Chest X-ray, AP view. Patient: 19 years old, sex M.
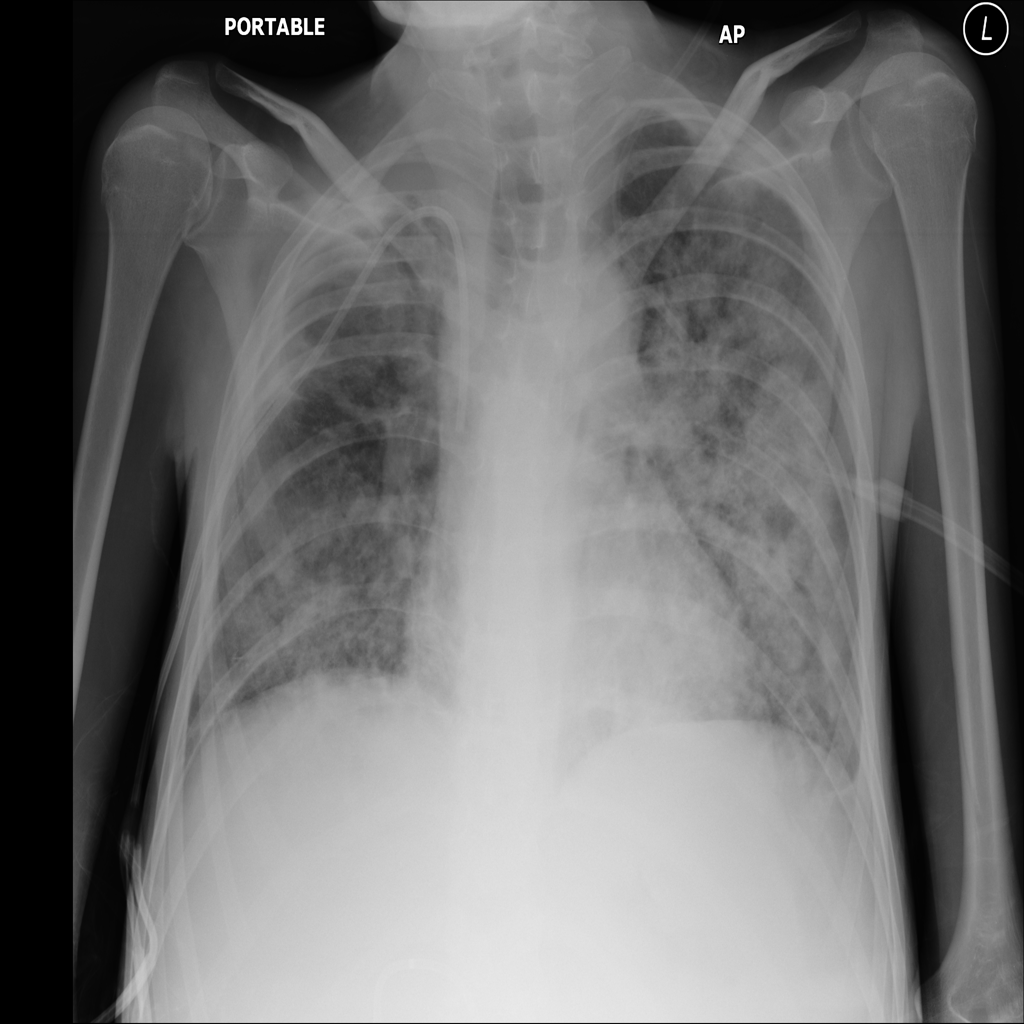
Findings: Effusion, Infiltration, Pneumonia